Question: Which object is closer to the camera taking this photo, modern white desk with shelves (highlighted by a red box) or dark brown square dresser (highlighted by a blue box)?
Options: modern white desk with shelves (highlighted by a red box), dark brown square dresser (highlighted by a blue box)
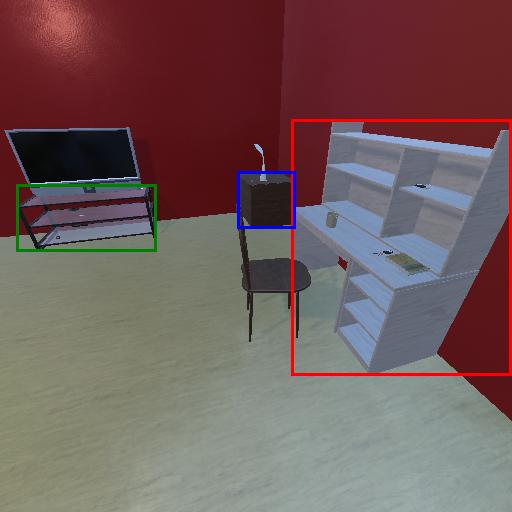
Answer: modern white desk with shelves (highlighted by a red box)